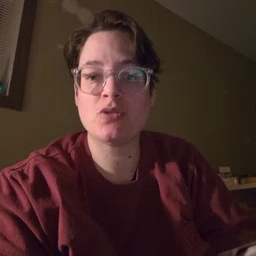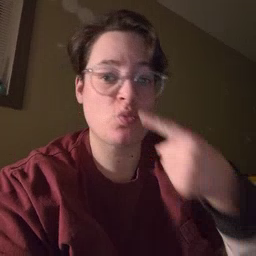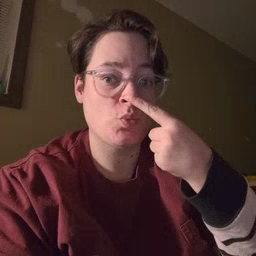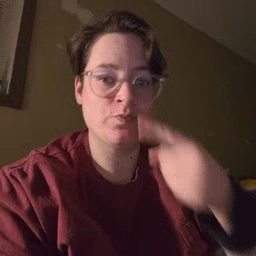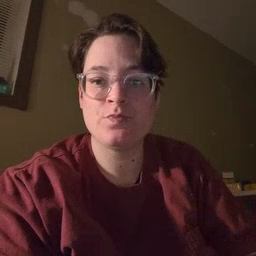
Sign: nose